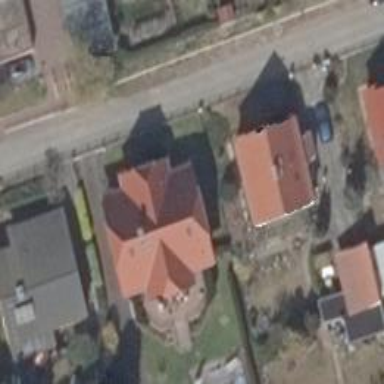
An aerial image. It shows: Detached building with half-hipped roof.